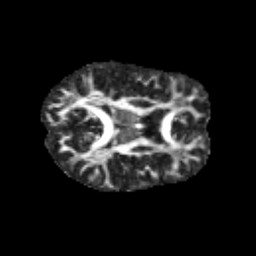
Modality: FA
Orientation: axial
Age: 10
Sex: female
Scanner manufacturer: siemens
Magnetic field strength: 3 T
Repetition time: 3.8 s
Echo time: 0.07 s